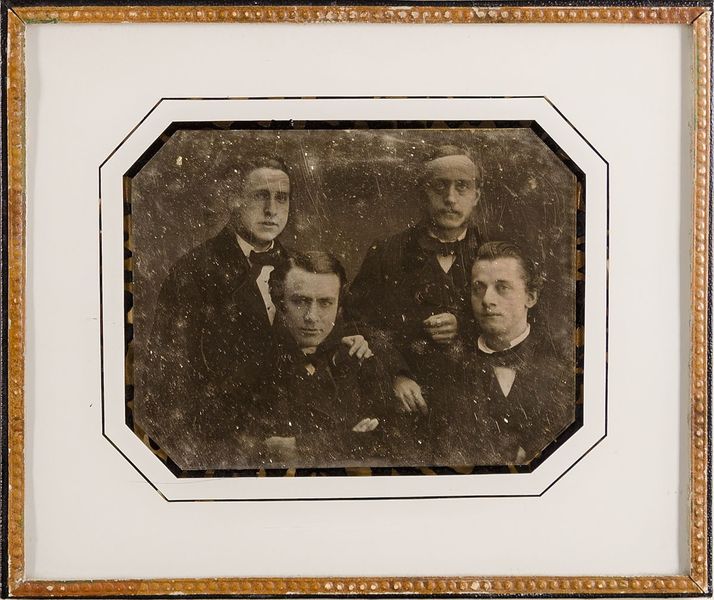
Titel: Vier unbekannte Männer
Standort: Hamburg
Institution: Museum für Kunst und Gewerbe Hamburg
Schlagwörter: mann, gruppenportrait, brustbild, dreiviertelansicht, foto, fotografie, photographie, photo, lichtbild, daguerreotypie, bildwerke, angewandte und bildende kunst, hessische systematik, porträtfotografie, porträtphotographie, gruppenporträt